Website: home-depot
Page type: delivery-shipping
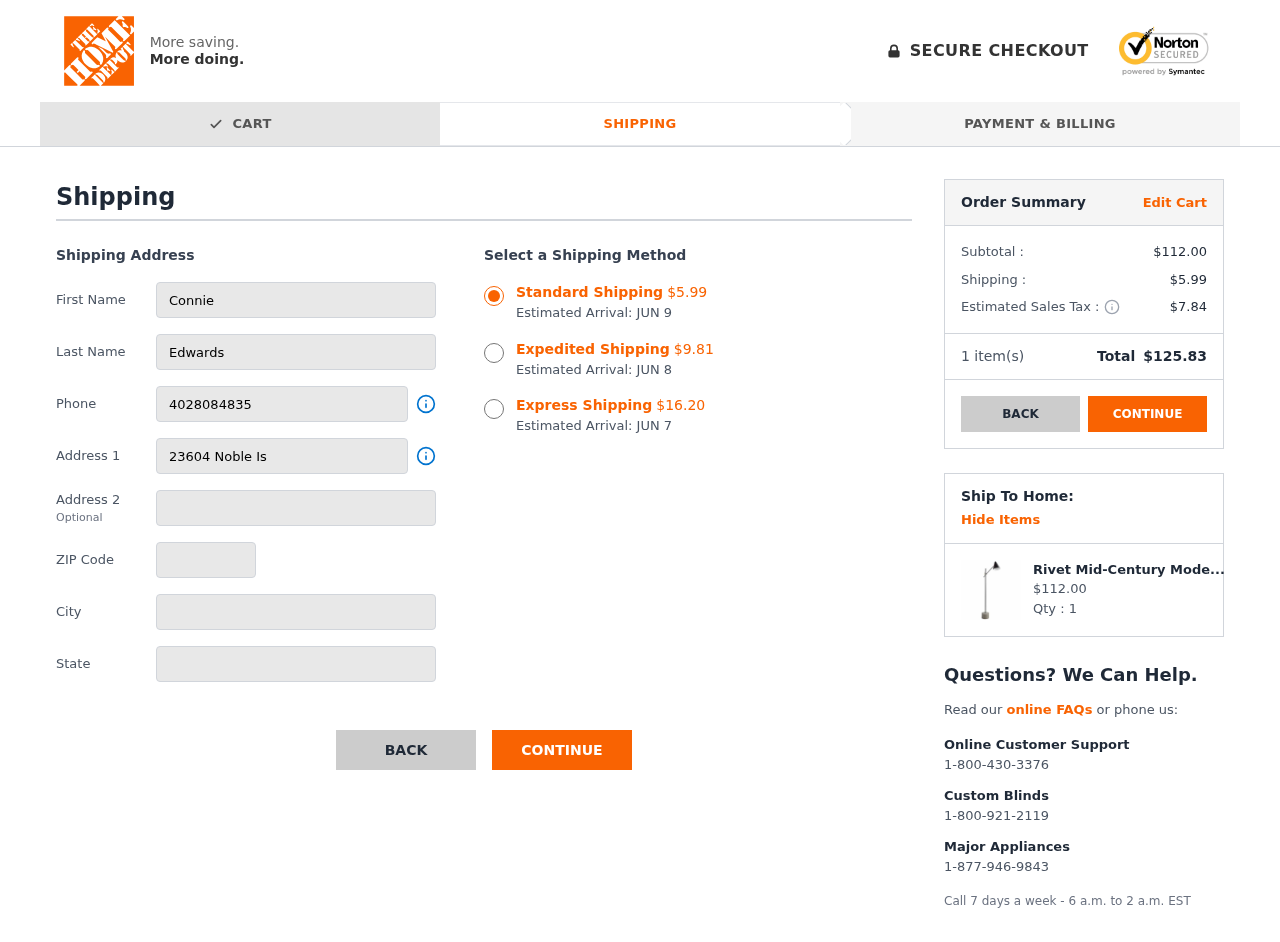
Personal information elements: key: PII_CITY
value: Sabrinaton
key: PII_FIRSTNAME
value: Connie
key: PII_LASTNAME
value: Edwards
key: PII_PHONE
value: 4028084835
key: PII_POSTCODE
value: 82981
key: PII_STATE
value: Nevada
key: PII_STREET
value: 23604 Noble Isle Suite 204
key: PII_STREET2
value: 504 Harold Curve
Product elements: key: PRODUCT1_NAME
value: Rivet Mid-Century Modern Steel Floor Lamp With Cone Shade And Light Bulb - 9.5 x 19 x 57 Inches, Mat
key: PRODUCT1_PRICE
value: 112
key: PRODUCT1_QUANTITY
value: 1
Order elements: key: ORDER_SHIPPING_COST_STANDARD
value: $5.99
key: ORDER_DELIVERY_DATE
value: JUN 9
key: ORDER_SHIPPING_COST_EXPEDITED
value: $9.81
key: ORDER_DELIVERY_DATE_EXPEDITED
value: JUN 8
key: ORDER_SHIPPING_COST_EXPRESS
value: $16.20
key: ORDER_DELIVERY_DATE_EXPRESS
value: JUN 7
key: ORDER_SUBTOTAL
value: $112.00
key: ORDER_SHIPPING_COST
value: $5.99
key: ORDER_TAX
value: $7.84
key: ORDER_NUM_ITEMS
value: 1
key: ORDER_TOTAL
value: $125.83